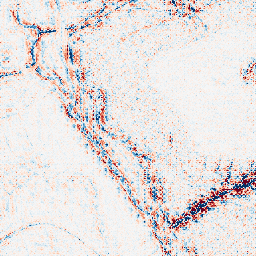
Category: wavelet
Decomposition family: wavelet_reverse_biorthogonal
Decomposition parameters: wavelet: rbio4.4
level: 3
Upsampling method: regularized
Upsampling parameters: scale: 2
lambda_reg: 0.1
Upsampling scale: 2